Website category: sports
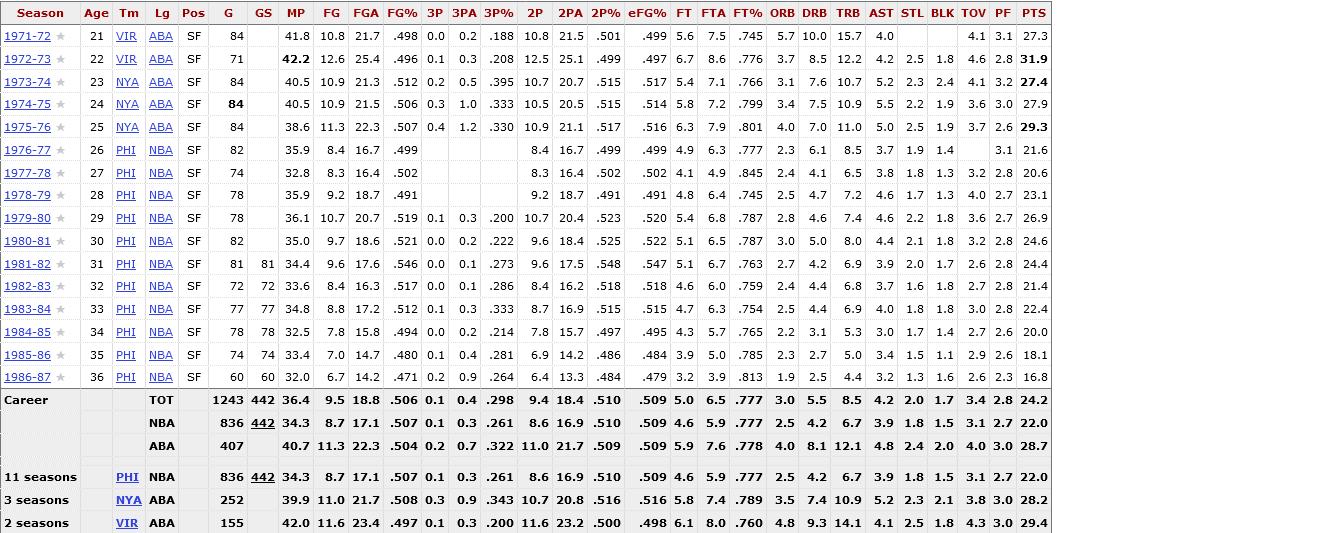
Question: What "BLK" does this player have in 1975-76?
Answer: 1.9

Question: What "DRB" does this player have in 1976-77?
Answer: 6.1

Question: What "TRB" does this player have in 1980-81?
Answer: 8.0

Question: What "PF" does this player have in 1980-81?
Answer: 2.8

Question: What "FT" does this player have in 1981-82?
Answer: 5.1

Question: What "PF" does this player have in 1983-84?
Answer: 2.8

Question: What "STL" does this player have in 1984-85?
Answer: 1.7

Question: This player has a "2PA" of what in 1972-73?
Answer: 25.1

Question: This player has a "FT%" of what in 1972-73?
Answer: .776

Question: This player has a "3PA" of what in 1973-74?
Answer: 0.5

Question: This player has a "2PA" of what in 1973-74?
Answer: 20.7

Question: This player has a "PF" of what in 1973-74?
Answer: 3.2

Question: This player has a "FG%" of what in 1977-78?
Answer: .502

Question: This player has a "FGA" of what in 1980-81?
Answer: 18.6

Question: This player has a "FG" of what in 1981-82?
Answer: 9.6

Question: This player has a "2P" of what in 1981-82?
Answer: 9.6

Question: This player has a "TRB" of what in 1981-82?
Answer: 6.9

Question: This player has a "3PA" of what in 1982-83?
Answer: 0.1

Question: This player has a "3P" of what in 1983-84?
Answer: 0.1

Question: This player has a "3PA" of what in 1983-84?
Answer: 0.3

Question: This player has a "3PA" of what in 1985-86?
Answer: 0.4

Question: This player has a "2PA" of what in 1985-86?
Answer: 14.2

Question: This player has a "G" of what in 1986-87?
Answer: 60

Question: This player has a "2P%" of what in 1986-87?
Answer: .484

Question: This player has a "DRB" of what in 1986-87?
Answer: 2.5

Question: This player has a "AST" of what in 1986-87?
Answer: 3.2

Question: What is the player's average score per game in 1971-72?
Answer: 27.3

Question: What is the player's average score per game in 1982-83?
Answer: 21.4

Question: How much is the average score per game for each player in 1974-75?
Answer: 27.9

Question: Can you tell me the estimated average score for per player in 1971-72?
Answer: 27.3

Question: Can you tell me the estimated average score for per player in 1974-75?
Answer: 27.9

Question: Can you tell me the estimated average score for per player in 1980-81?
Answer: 24.6

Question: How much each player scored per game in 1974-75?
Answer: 27.9

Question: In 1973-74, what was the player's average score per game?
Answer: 27.4

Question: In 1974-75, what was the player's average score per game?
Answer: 27.9